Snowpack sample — Snodgrass Mountain, Crested Butte, Colorado (2/4/25, 12:06 PM MST)
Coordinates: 38.923, -106.968
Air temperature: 35 °F
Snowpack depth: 80 cm
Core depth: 80 cm
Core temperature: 32 °F
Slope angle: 14°, slope face: 78°
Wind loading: low
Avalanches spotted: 0
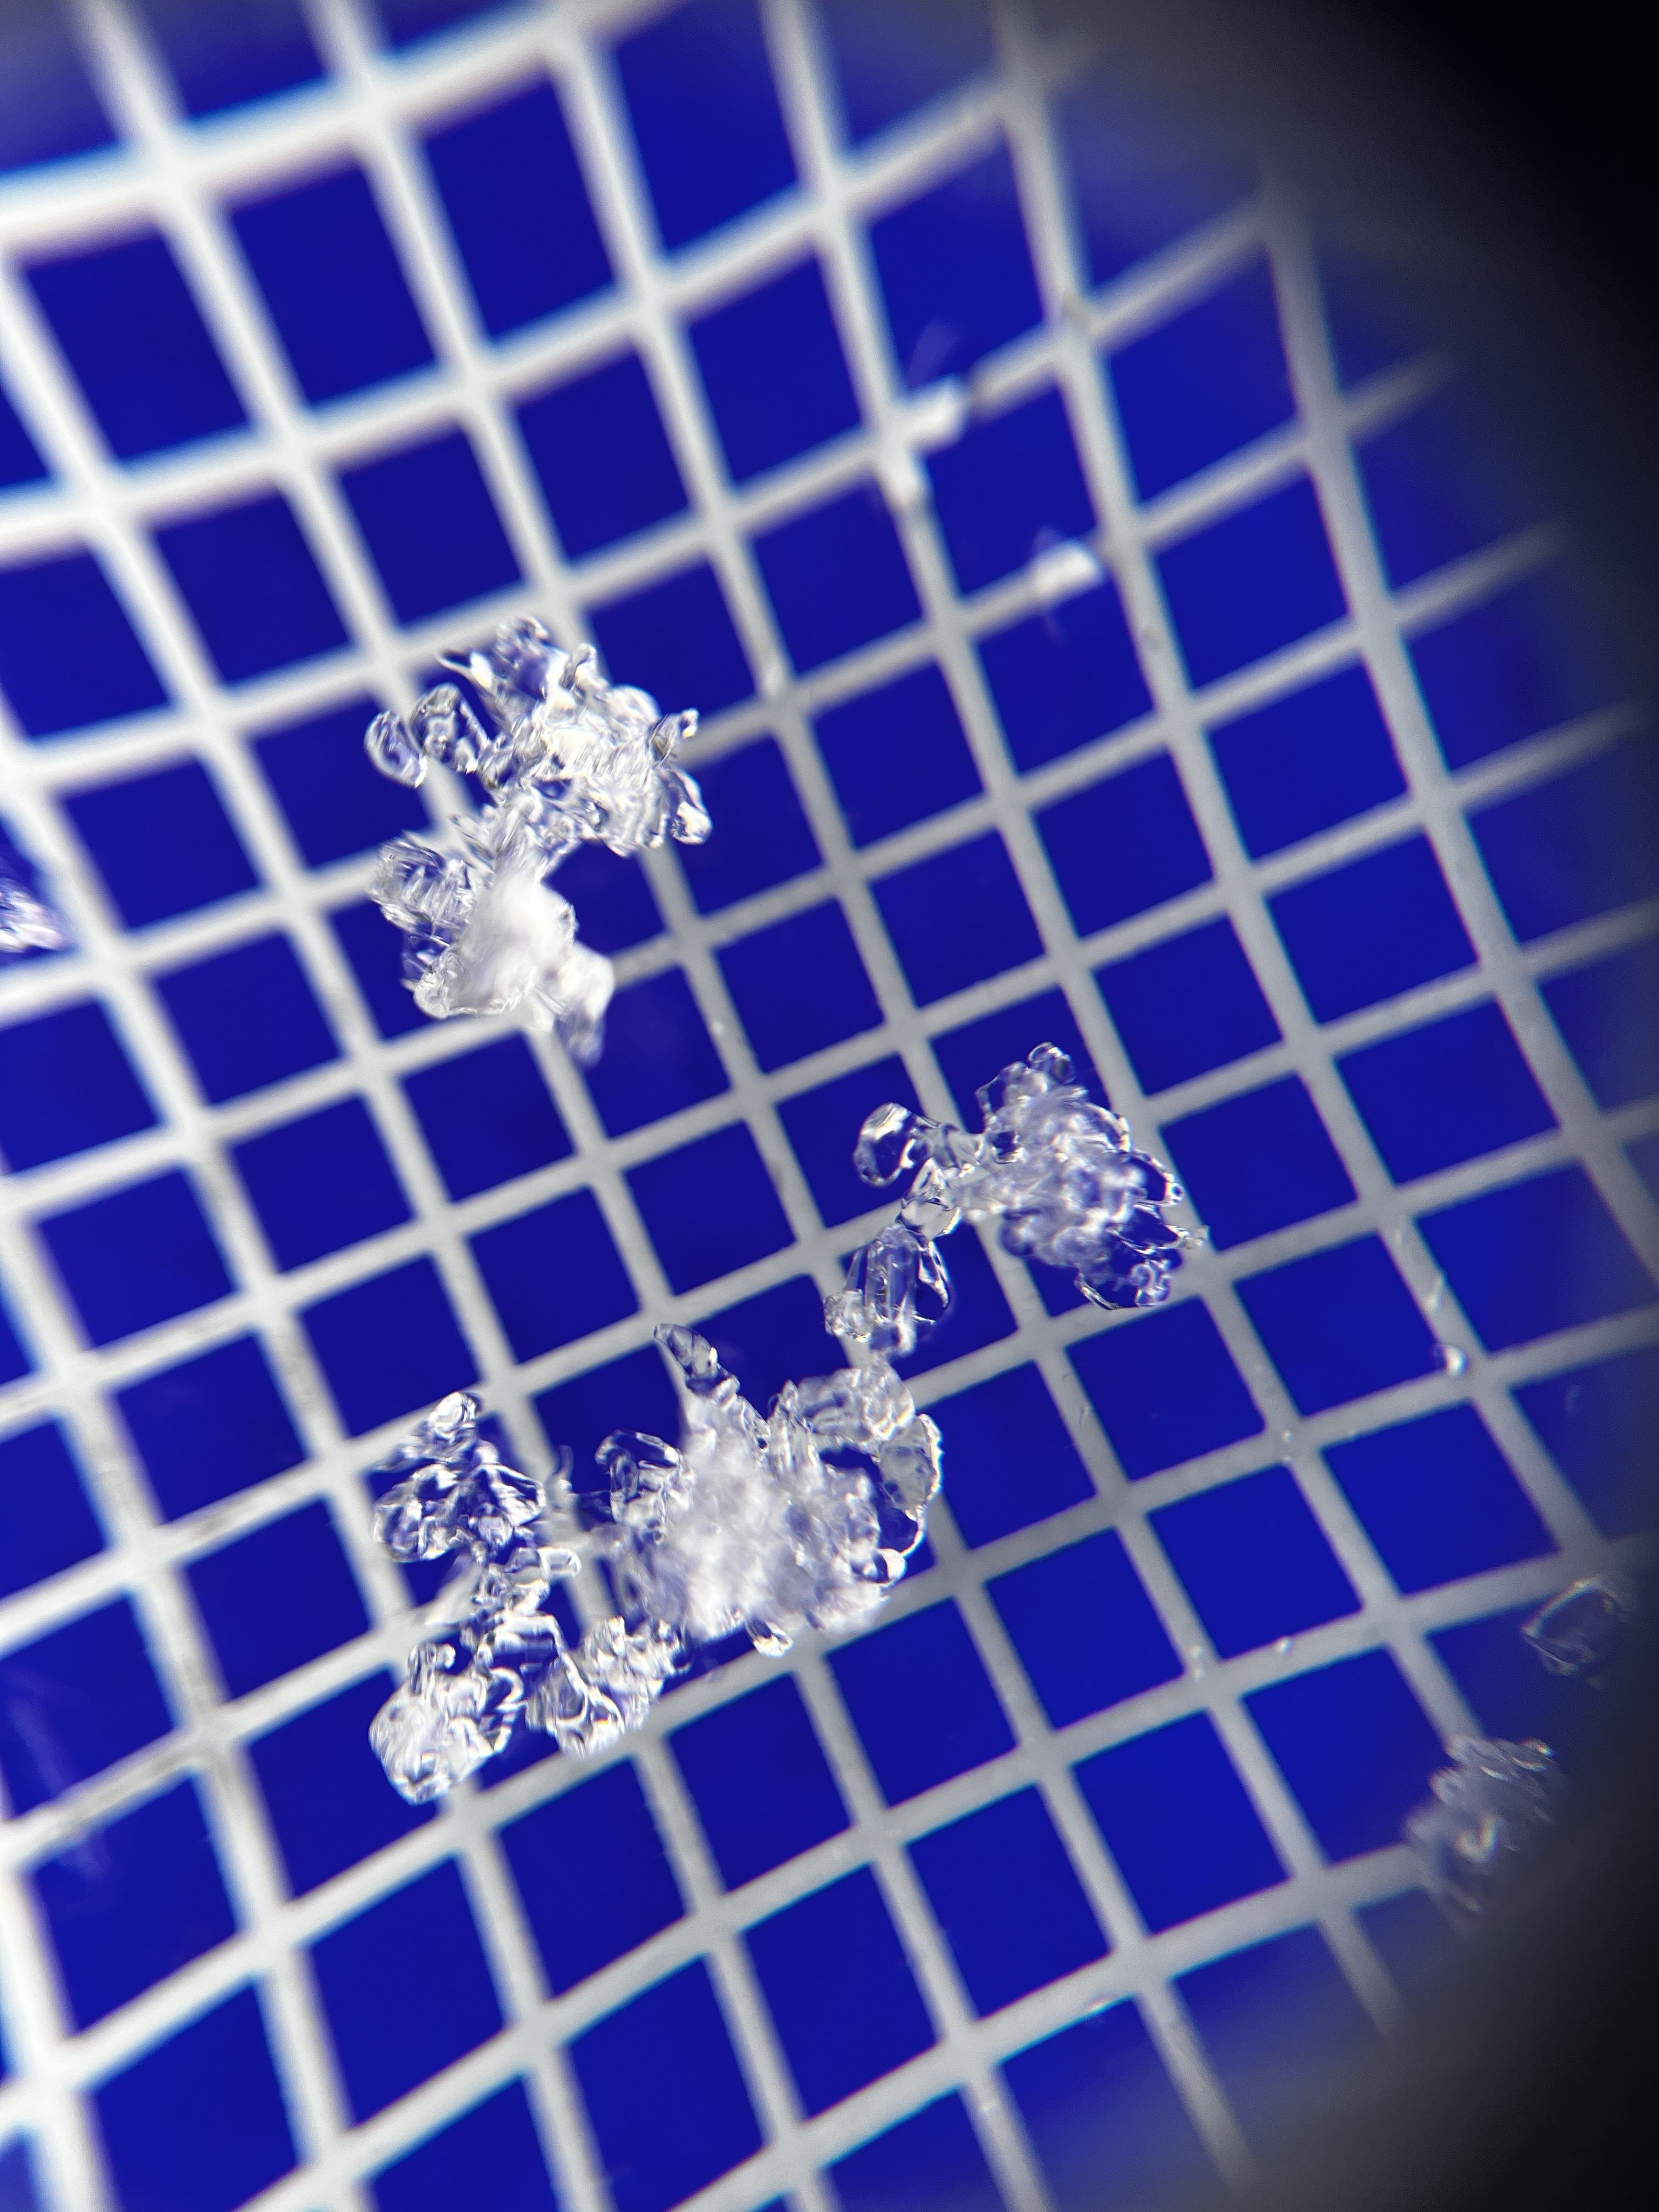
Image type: magnified_profile
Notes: No avalanches nearby, unusually warm weather for the last month reported by residents, Collected 25 yards from treeline